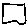
Label: square